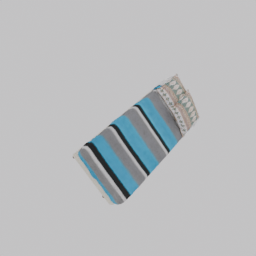
Label: furniture